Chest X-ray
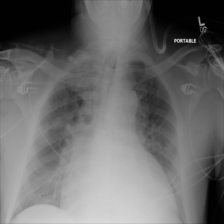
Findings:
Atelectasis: negative
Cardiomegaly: positive
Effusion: negative
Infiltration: positive
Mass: negative
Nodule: negative
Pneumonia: negative
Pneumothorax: negative
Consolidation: negative
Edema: negative
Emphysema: negative
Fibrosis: negative
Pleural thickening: negative
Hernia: negative